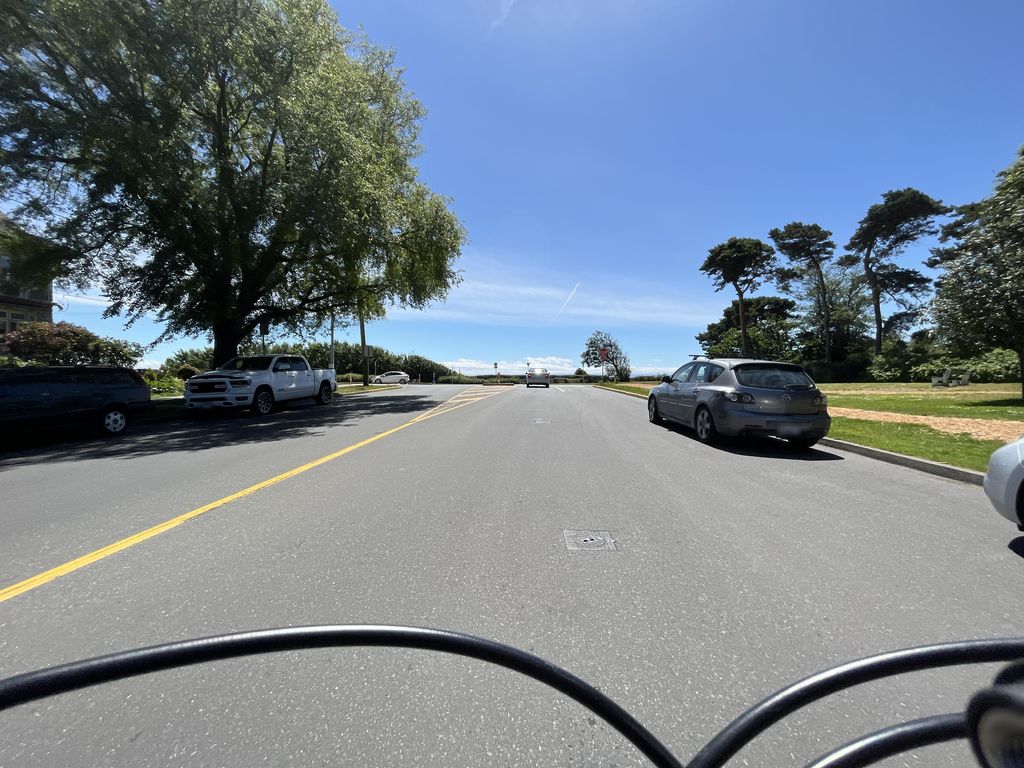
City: victoria